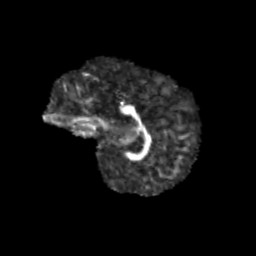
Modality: FA
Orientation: sagittal
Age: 9
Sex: female
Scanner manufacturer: siemens
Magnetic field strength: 3 T
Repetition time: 3.8 s
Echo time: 0.07 s